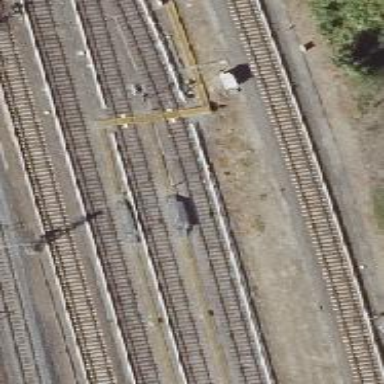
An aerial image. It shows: Siding service for electrified light rail railway.